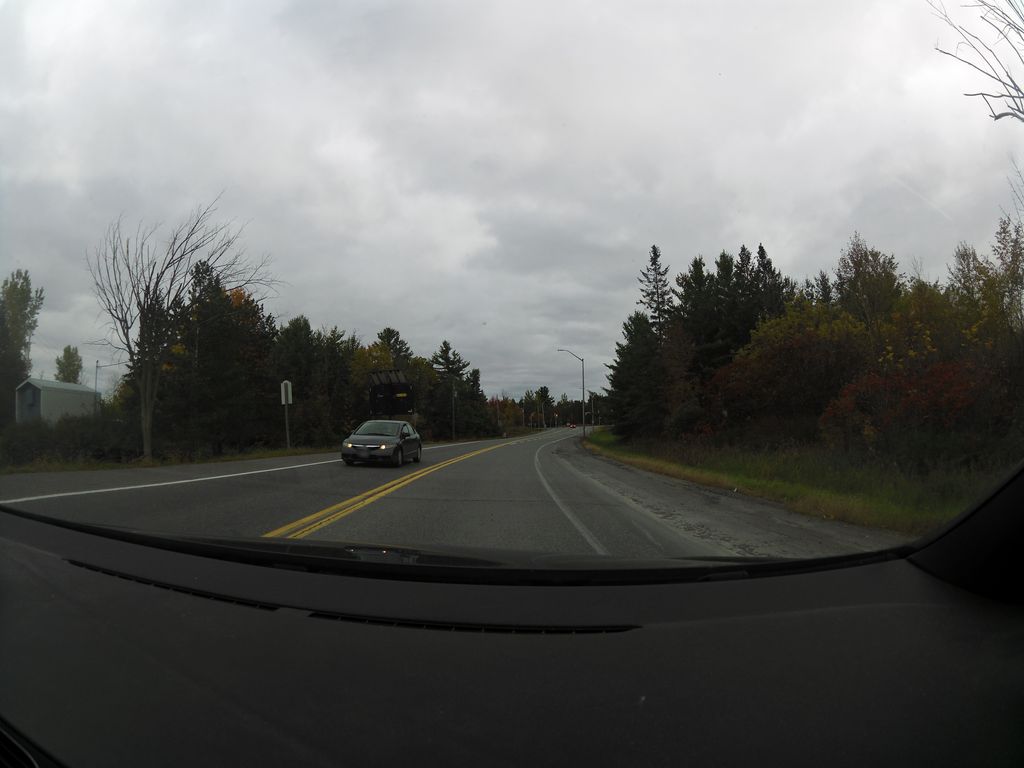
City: ottawa-gatineau